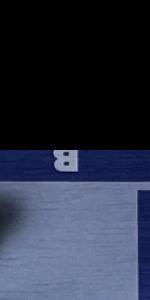
Label: Empty